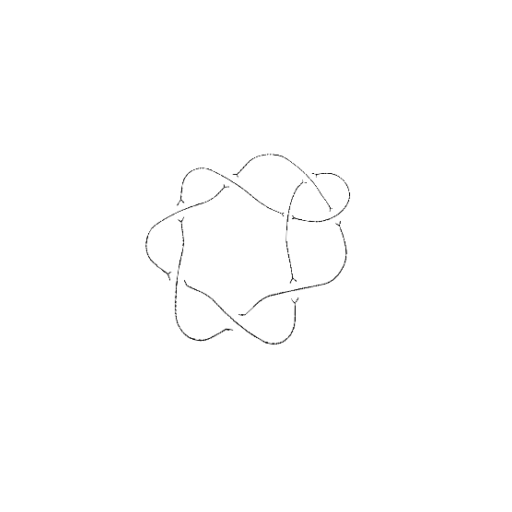
Crossing number: 8